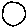
Label: moon